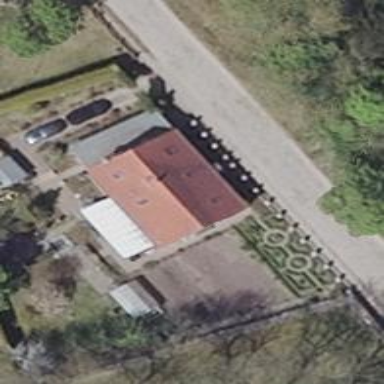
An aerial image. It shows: House with multiple building parts.